Question: I have a iOS 7 UITableView populated by a CoreData DB; it's working great. I added a UISearchDisplayController that searches the database; this works well except for the small case where a search would only display a few results (less than the number that can fit on the screen). In that case, I end up seeing extra blank cells that don't scroll below my results. Here's an example:

The width of the divider between the non-scrolling lines seems to be controlled by the custom width of the 'Separator Insets' in the storybord options for my Table View, so I know that's where they're from, I just don't know how to stop them from showing up. In my storyboard the Content of the Table View is set to 'Dynamic Prototypes' with just 1 prototype cell. I've also attached the search bar with scope to my table view in the storyboard.
Here's some of the code I use to manage the search interaction.
'''
#pragma mark - Search
// This gets called when you start typing text into the search bar
-(BOOL)searchDisplayController:(UISearchDisplayController *)_controller shouldReloadTableForSearchString:(NSString *)searchString {
self.searchString = searchString;
self.fetchedResultsController = nil;
[self setFetchedResultsControllerWithContext:self.managedObjectContext andPredicate:[self searchPredicateGenerator]];
return YES;
}
// This gets called when you change the search bar scope
-(BOOL)searchDisplayController:(UISearchDisplayController *)controller shouldReloadTableForSearchScope:(NSInteger)searchOption {
self.searchBar.selectedScopeButtonIndex = searchOption;
self.fetchedResultsController = nil;
[self setSearchBarPlaceholdersForCase:searchOption];
[self setFetchedResultsControllerWithContext:self.managedObjectContext andPredicate:[self searchPredicateGenerator]];
return YES;
}
// To generate search predicates
-(NSPredicate *)searchPredicateGenerator {
return [NSPredicate predicateWithFormat:[NSString stringWithFormat: @"%@ AND ((title CONTAINS[cd] "%@") OR (descriptionText CONTAINS[cd] "%@"))",
[self stringPredicateForCase:self.searchBar.selectedScopeButtonIndex],
self.searchString,
self.searchString ]];
}
// This gets called when you cancel or close the search bar
- (void)searchDisplayControllerWillEndSearch:(UISearchDisplayController *)controller{
self.searchString = nil;
self.fetchedResultsController = nil;
[self setFetchedResultsControllerWithContext:self.managedObjectContext andPredicate:self.filterPredicate];
}
// to tell the search controller which cells to use here
- (void)searchDisplayController:(UISearchDisplayController *)controller didLoadSearchResultsTableView:(UITableView *)tableView {
[tableView registerClass:[TWLTableCell class] forCellReuseIdentifier:@"MarkIdentifier"];
tableView.rowHeight = TWLTABLE_ROW_HEIGHT; // or some other height
}
'''
I've avoided pasting whole files here to keep the question shorter but if you need other code snippets (or any other info) please let me know. Thanks.
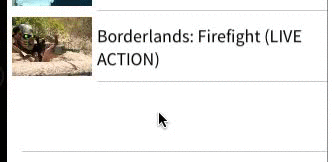
Answer: Try this,
Story Board -> Table View -> Attributes Inspector -> Style -> Grouped